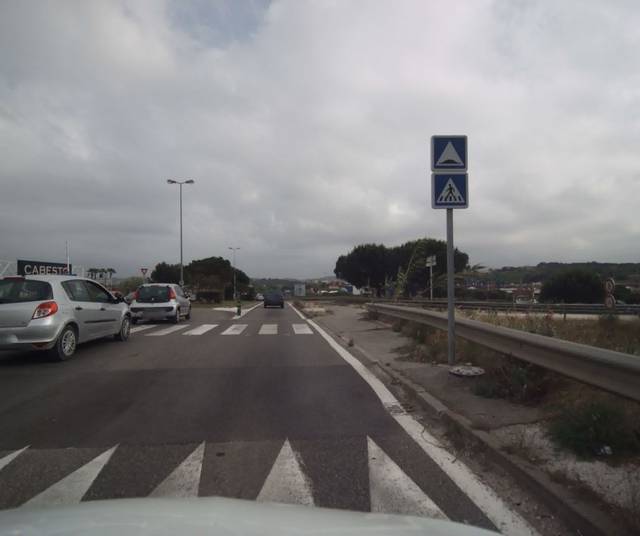
Region: France
Coordinates: 43.125, 5.878